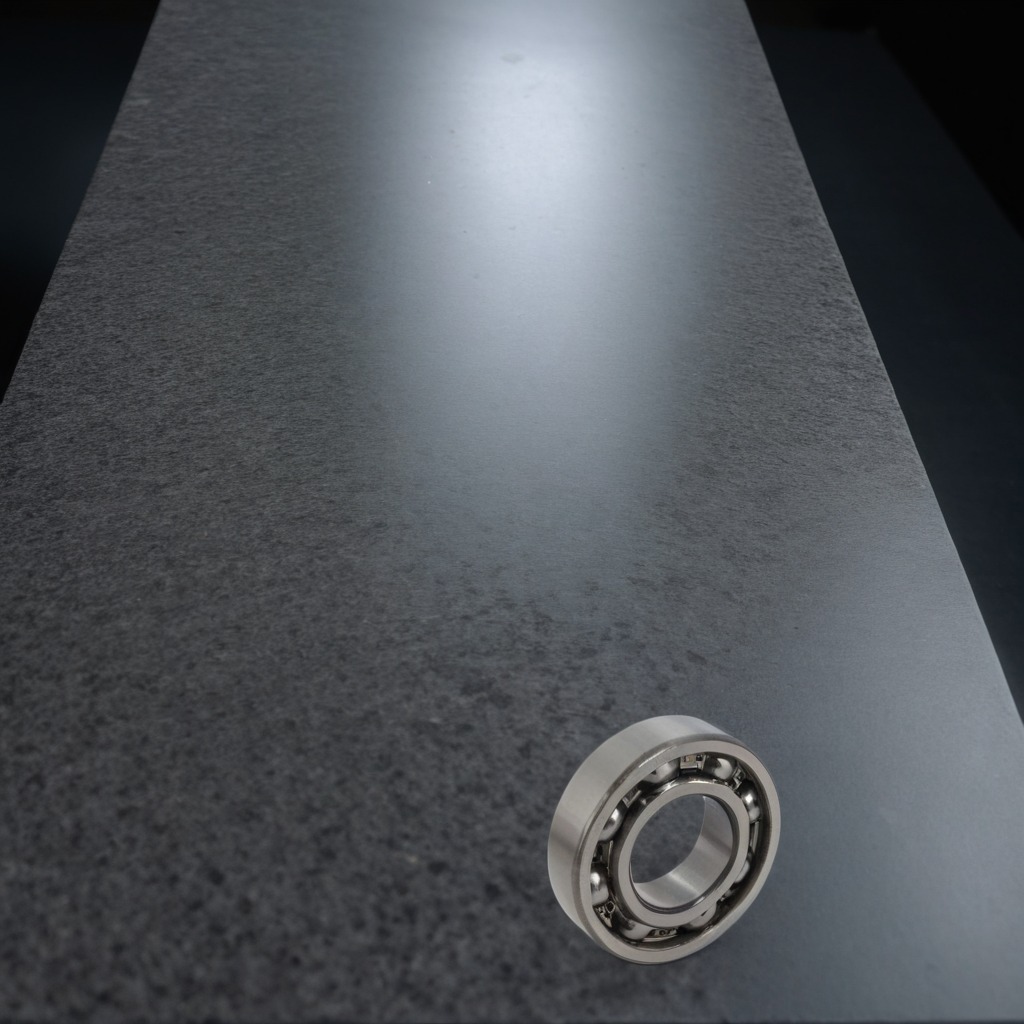
A ball bearing is lying on the clean granite table inside a workshop at night.